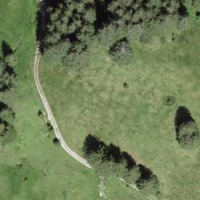
EUNIS habitat code: 25
Species observed at this site:
Campanula barbata